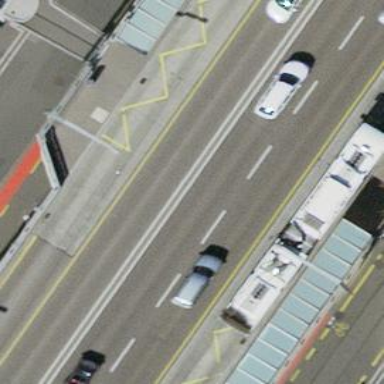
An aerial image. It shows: Bus stop for trolleybuses with designated stop position for public transport.